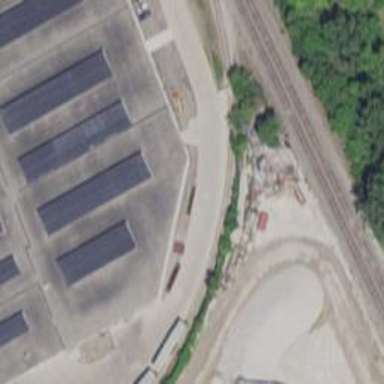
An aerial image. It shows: Railway siding for service.